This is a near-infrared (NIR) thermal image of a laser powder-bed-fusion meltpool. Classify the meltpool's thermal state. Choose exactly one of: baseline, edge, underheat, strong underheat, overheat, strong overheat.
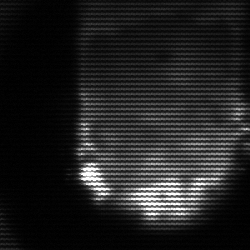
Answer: baseline